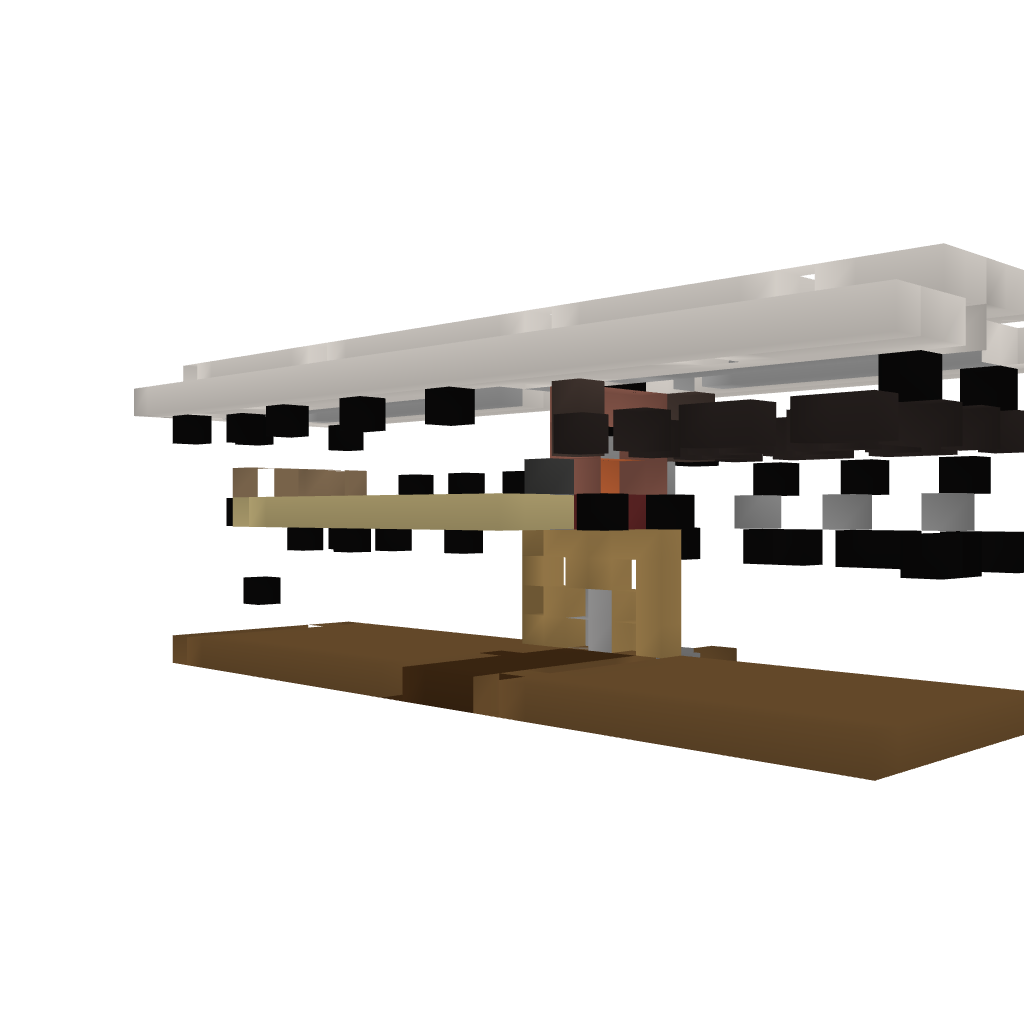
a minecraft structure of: Quarts House